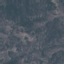
Land use / land cover class: HerbaceousVegetation